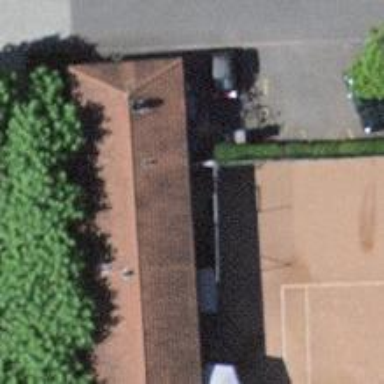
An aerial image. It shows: Restaurant.